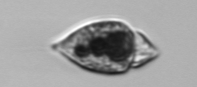
Label: Amphidinium